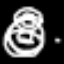
Label: donut